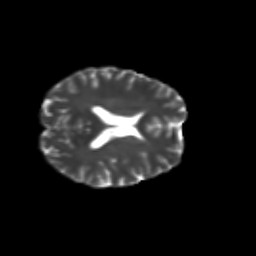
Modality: T2w
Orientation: axial
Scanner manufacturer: siemens
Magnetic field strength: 3 T
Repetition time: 9.2 s
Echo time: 0.084 s